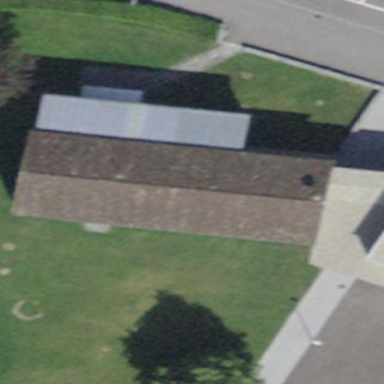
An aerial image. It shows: School building.